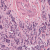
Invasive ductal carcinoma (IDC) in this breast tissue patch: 1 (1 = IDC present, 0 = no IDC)